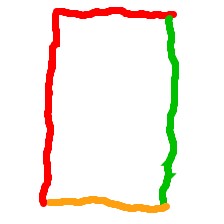
Shape: rectangle